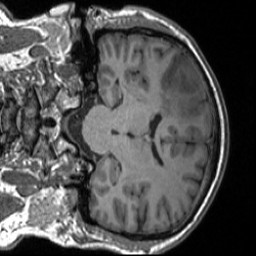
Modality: T1w
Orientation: coronal
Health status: ill
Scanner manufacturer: siemens
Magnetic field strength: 3 T
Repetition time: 1.9 s
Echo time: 0.00251 s